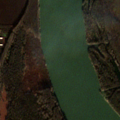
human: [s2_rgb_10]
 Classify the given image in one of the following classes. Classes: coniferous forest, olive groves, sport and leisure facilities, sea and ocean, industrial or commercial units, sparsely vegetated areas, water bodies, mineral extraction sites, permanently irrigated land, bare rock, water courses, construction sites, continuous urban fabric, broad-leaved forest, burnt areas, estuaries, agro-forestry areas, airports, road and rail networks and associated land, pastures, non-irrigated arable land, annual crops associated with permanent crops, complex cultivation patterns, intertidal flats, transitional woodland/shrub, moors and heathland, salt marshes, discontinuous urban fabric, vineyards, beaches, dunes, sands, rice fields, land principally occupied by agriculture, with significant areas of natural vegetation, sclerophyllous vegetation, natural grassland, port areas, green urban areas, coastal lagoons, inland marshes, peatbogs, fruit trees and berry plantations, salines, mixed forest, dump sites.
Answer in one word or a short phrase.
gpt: non-irrigated arable land, broad-leaved forest, transitional woodland/shrub, inland marshes, water courses